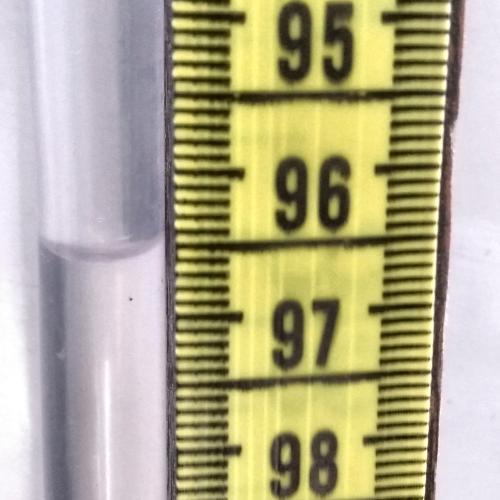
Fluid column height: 96.6 cm